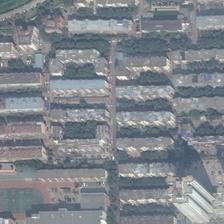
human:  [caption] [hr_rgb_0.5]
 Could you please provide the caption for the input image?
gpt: many orderly buildings and green trees are around a playground .

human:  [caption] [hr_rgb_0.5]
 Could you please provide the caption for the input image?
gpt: a playground and two tall buildings are next to a piece of orderly buildings interspersed with green trees .

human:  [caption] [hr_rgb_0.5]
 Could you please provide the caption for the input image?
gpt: a large baskteball court in the southwest of residential area .

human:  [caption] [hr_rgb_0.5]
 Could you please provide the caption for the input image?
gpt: with a football field and lush plants, this is a fully equipped community .

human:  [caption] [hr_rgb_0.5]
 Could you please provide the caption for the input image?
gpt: a large playground is surrounded by many trees and houses orderly .